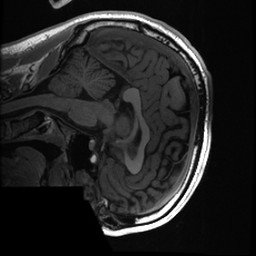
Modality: T1w
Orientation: sagittal